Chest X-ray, AP view. Patient: 52 years old, sex M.
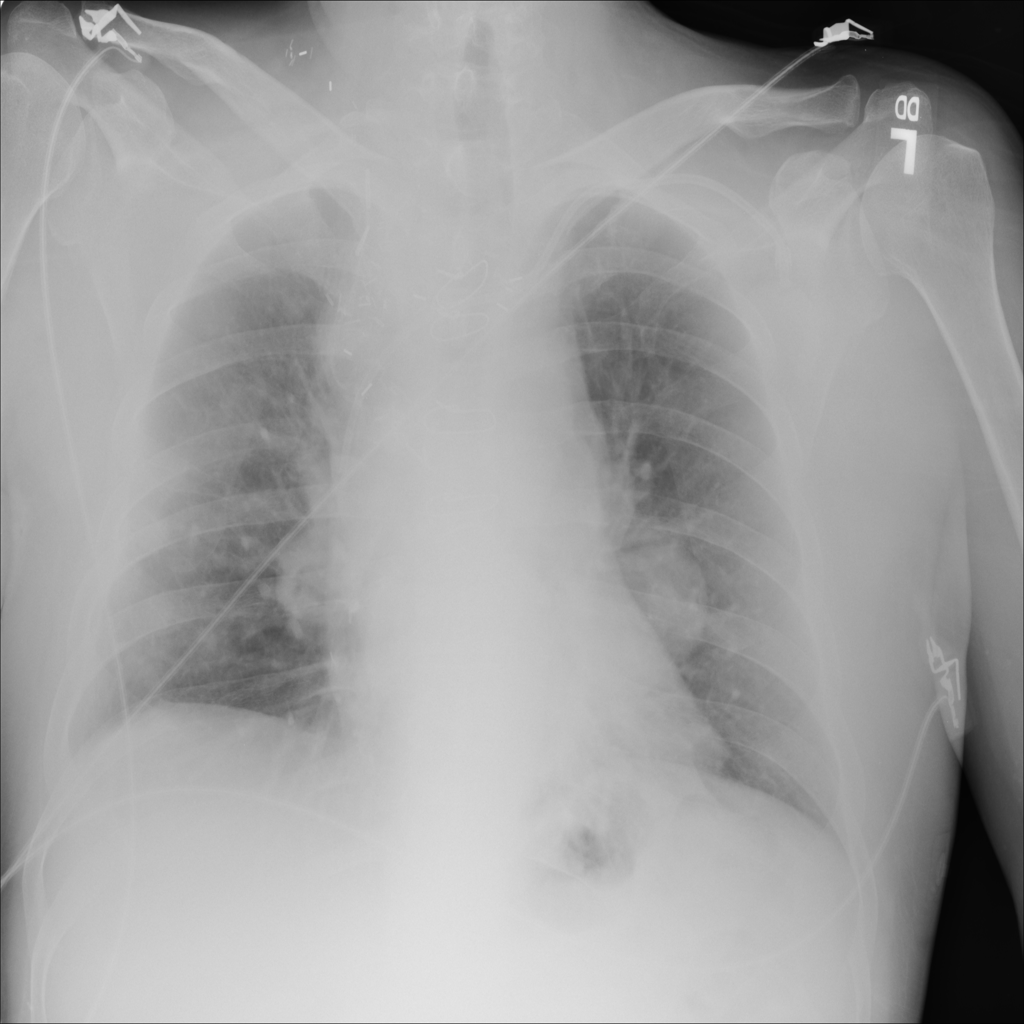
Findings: Mass, Nodule